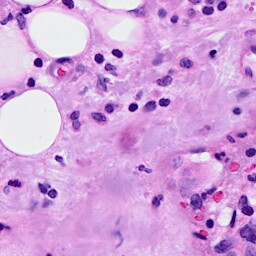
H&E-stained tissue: Breast